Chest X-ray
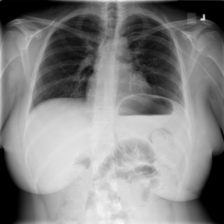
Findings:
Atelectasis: negative
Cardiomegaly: negative
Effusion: negative
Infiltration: positive
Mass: negative
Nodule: negative
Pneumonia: negative
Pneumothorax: negative
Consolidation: negative
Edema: negative
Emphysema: negative
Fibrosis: positive
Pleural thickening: negative
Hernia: negative